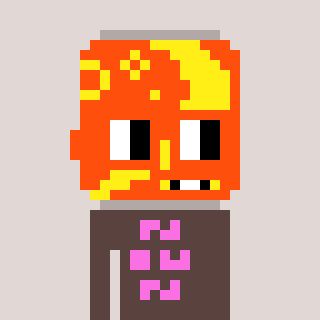
a pixel art character with square orange glasses, a pop-shaped head and a darkbrown-colored body on a warm background